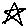
Label: star